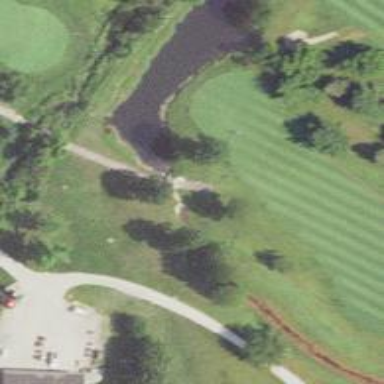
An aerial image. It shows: Service road designated as golf cart path.